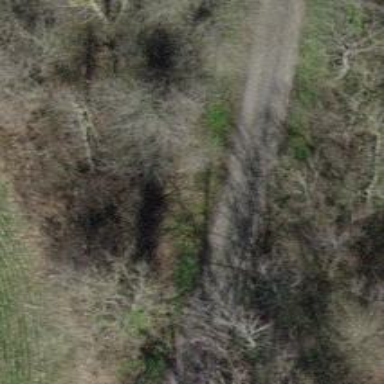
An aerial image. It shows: Well-maintained track road of grade 1.